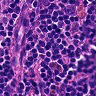
Metastatic tissue present: no